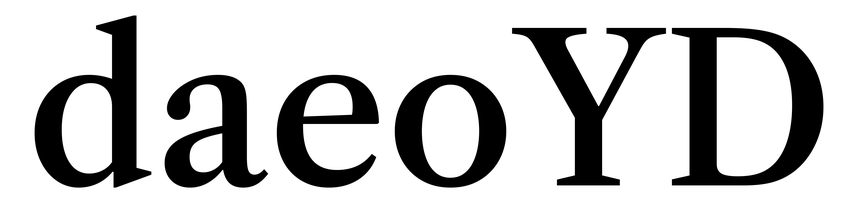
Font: LibreCaslonText_Medium